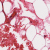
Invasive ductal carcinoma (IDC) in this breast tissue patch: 0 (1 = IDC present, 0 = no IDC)